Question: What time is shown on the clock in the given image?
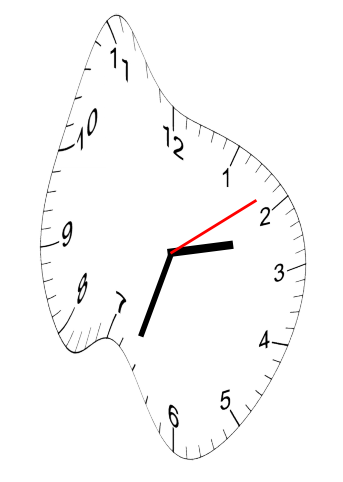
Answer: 02:33:09